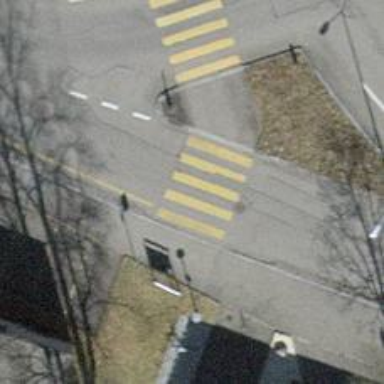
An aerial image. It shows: Uncontrolled zebra crossing on the road.